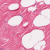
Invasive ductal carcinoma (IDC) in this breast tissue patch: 0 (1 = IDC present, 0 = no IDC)